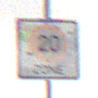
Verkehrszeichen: BeginnZone20
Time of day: MorningAfternoon
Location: Outdoor (Nature)
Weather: Overcast
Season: Winter
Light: Natural